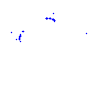
Particle: kaon